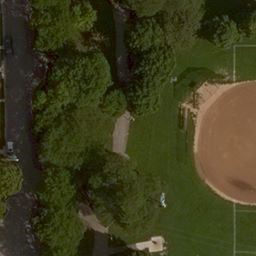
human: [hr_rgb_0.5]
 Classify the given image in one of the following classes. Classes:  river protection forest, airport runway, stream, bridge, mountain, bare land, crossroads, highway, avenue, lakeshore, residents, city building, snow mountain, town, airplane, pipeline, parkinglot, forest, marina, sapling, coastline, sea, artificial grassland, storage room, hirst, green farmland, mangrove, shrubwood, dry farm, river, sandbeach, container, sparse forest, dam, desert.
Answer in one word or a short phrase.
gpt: artificial grassland